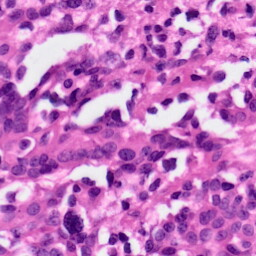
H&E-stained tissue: Ovarian